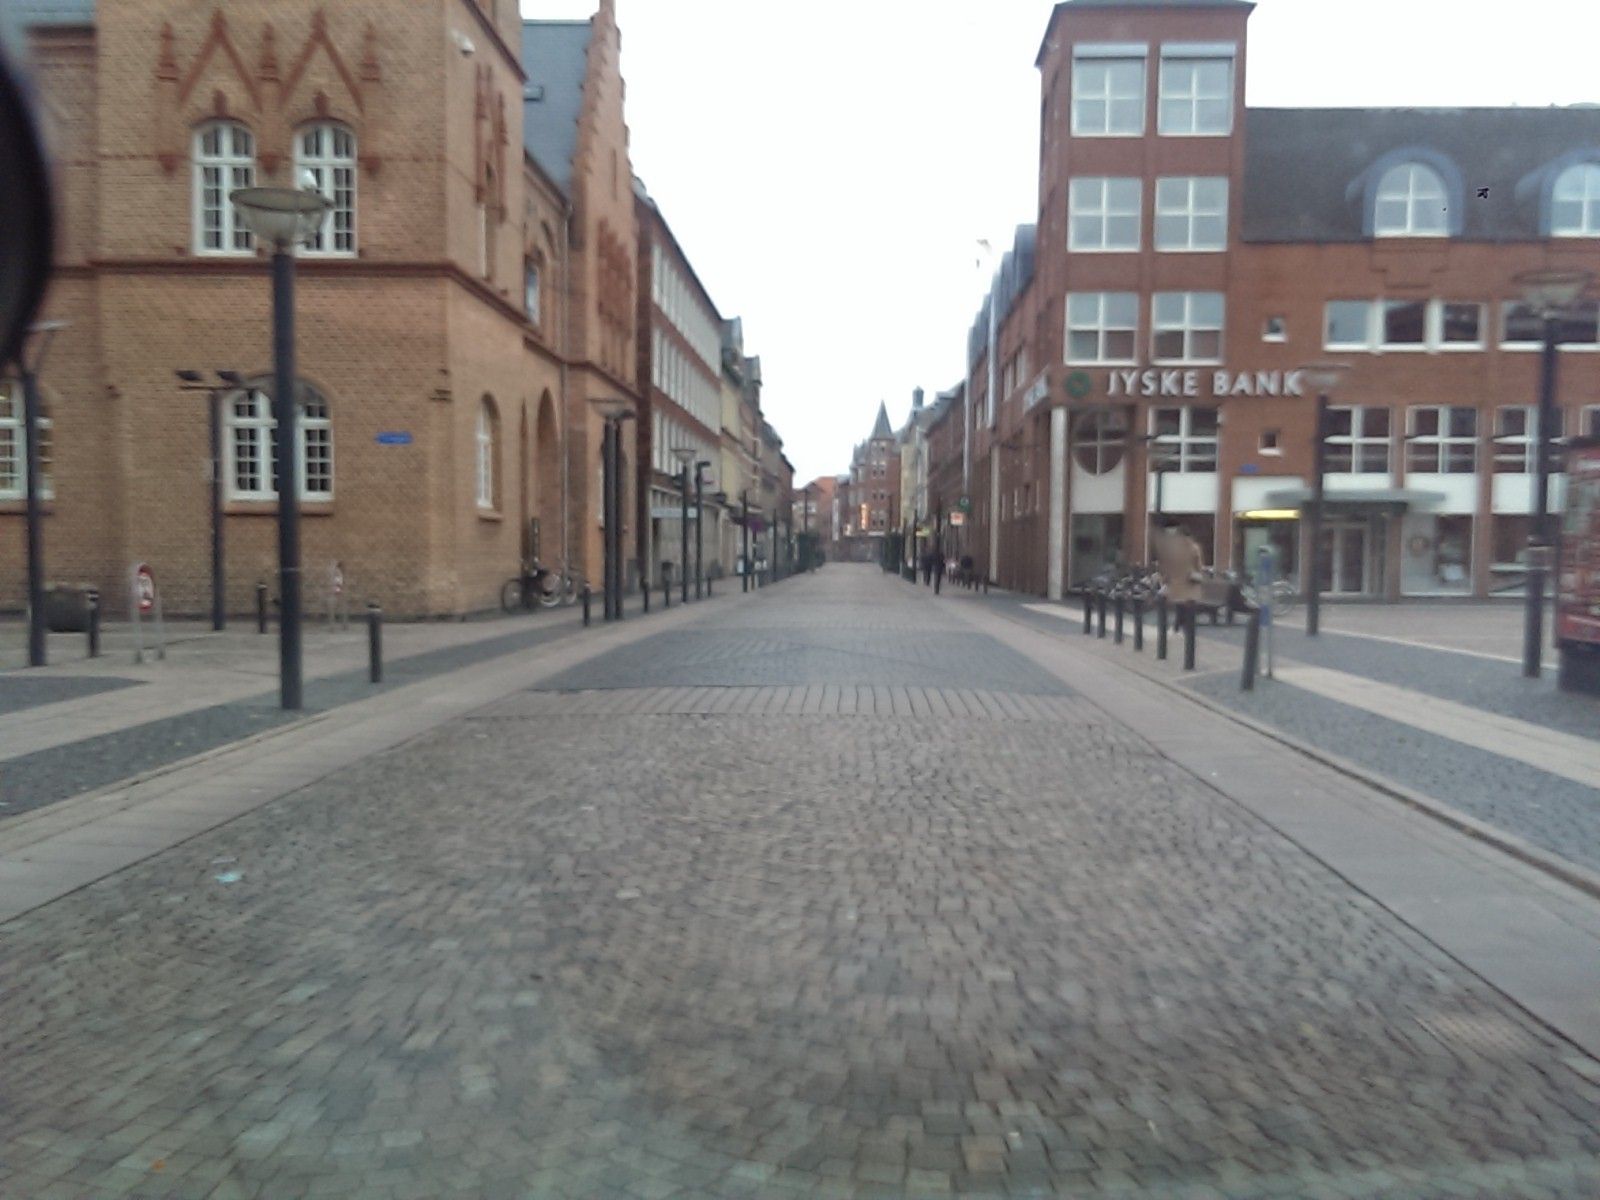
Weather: clear
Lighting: day
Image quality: good
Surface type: walking surface
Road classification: pedestrian, tertiary
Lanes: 2
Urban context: dense urban cluster
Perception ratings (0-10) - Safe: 3.79, Lively: 8.83, Beautiful: 7.04, Boring: 3.7, Depressing: 5.88, Wealthy: 8.54